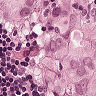
Metastatic tissue present: yes